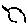
Label: bird